Question: I use <URL> edit-inplace plugin.
For a single editable element it works fine but I have many on my project. When I click on an element the following happens:

The actuall text disappears. Instead an '<input>' element appears. Everything I do is
'''
$('th,td').editable();
'''
But the table is loaded dynamically into the DOM so:
'''
$('#id').load('template.html', function() {
$('th,td').editable();
});
'''
Any idea what is wrong here? Do you have an idea how to solve this?
<URL> - Add the element and click to edit it then click on td or th to see the problem.
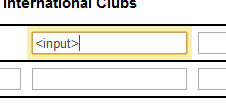
Answer: In fact you should call the method editable one time, no more.
I found 2 possibilities to solve this (maybe there are more solutions).
1. you create an array and store the objects which have been called with editable().
2. you add a variable to flag the call of editable in the jQuery Object
I prefer the second solution because I found it more easily to use. I just add a new function to jquery to do this.
EDIT :
I replace the variable by a class to the HTMLElement.
'''
(function($){
$.fn.refreshEditable = function(){
$(this).each(function(){
if(!$(this).hasClass("not-editable")){
$(this).addClass("not-editable");
$(this).editable();
}
});
}
})( jQuery );
$('th,td,h2').refreshEditable();
$('#addTable').click(function(){
$('body').append("<div><h2>Add element</h2></div>");
$('th,td,h2').refreshEditable();
});
'''
I assume it is little bad to do this but it works. The example in live <URL>.